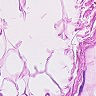
Metastatic tissue present: no